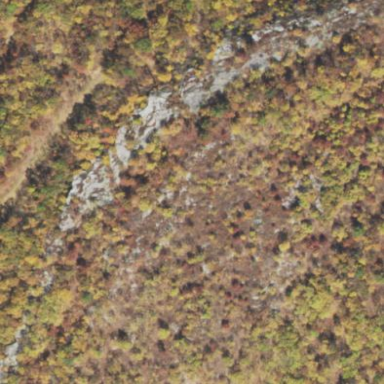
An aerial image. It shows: Landscape dominated by bare rock.